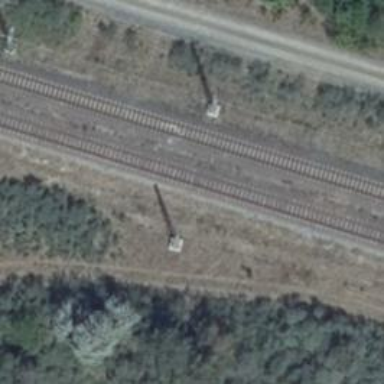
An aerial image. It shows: Abandoned railway yard.